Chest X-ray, AP view. Patient: 20 years old, sex F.
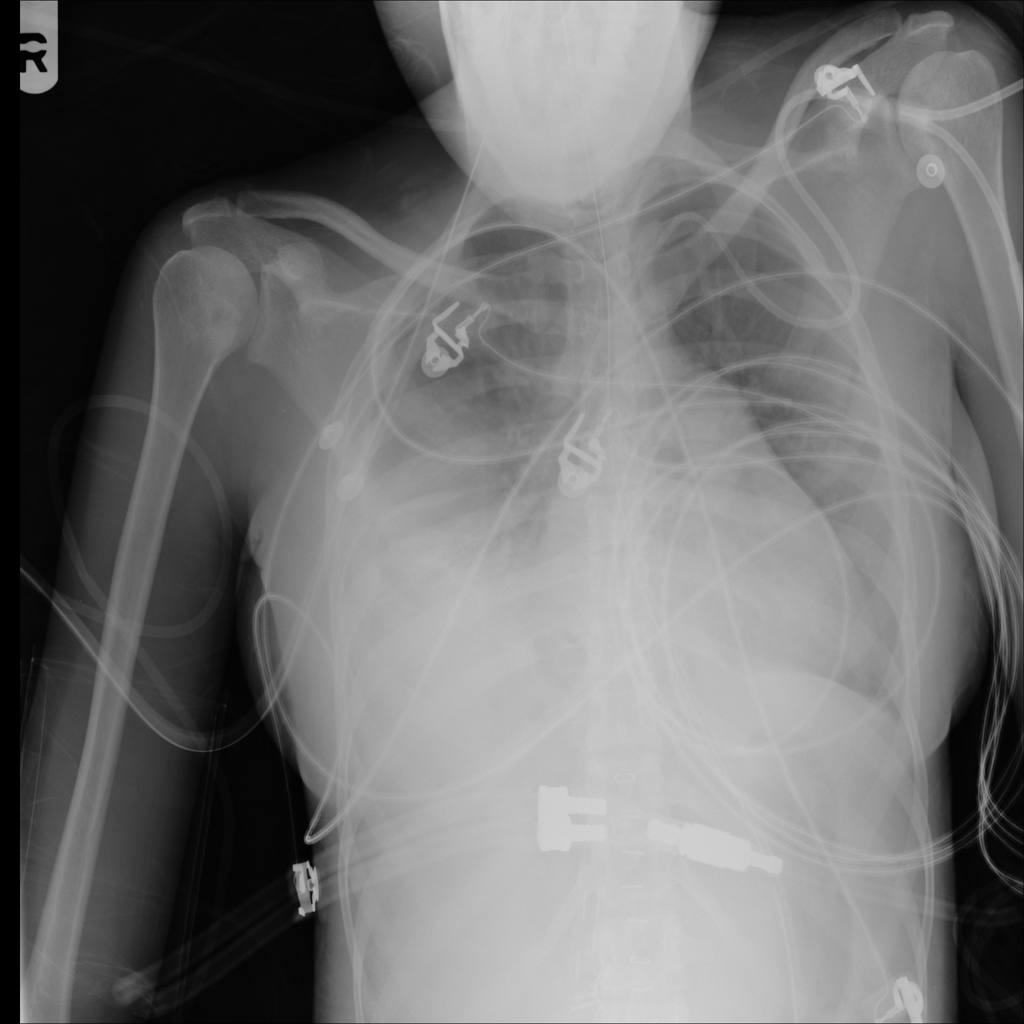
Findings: Consolidation, Effusion